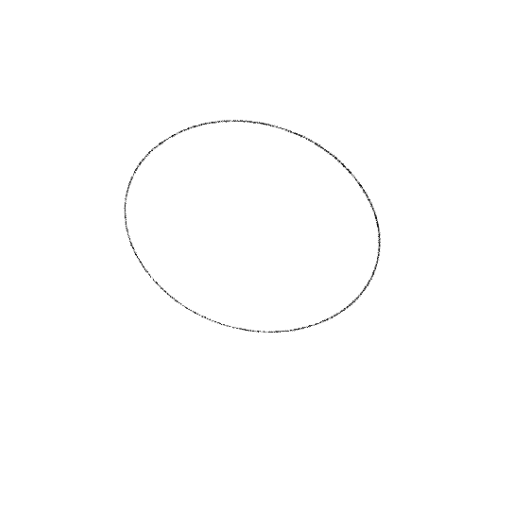
Crossing number: 0